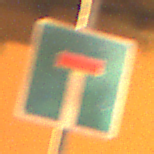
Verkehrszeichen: Sackgasse
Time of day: Night
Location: Outdoor (Urban)
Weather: Clear
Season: NotSpecified
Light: Artificial